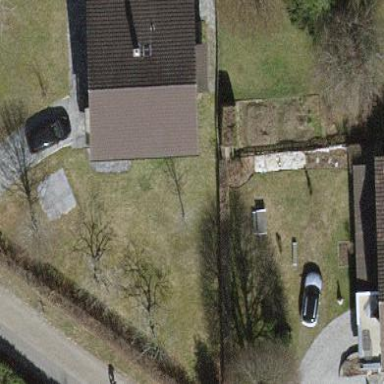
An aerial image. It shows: Detached building with gabled roof.